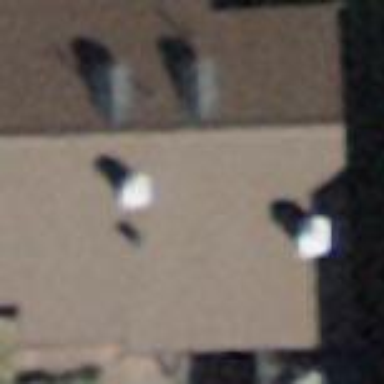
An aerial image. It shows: Building with tiled roof.